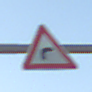
Verkehrszeichen: KurveRechts
Umgebung: Outdoor, Special
Tageszeit: SunriseSunset
Wetter: Clear
Licht: Natural
Jahreszeit: NotSpecified
Kontrast: MediumContrast